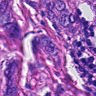
Metastatic tissue present: yes